Question: I'm just starting to learn ember. Currently still trying to learn route and url. Need to know the better way to do this because in my template in the index.html there is repetition of code in each of the handlebar templates to manage the menu.
'''
App = Ember.Application.create();
App.Router.map(function() {
this.resource('home', { path: '/' });
this.resource('students');
this.resource('about');
});
'''
'''
<script type="text/x-handlebars" id="home">
<b>HOME</b>
{{#link-to 'students'}}Students{{/link-to}}
{{#link-to 'about'}}About{{/link-to}}
<h1>Welcome to my Ember Web App</h1>
</script>
<script type="text/x-handlebars" id="students">
{{#link-to 'home'}}HOME{{/link-to}}
<b>Students</b>
{{#link-to 'about'}}About{{/link-to}}
<h1>Students List</h1>
</script>
<script type="text/x-handlebars" id="about">
{{#link-to 'home'}}HOME{{/link-to}}
{{#link-to 'students'}}Students{{/link-to}}
<b>About{</b>
<h1>About this web app</h1>
</script>
'''

Thanks in advance for any help.
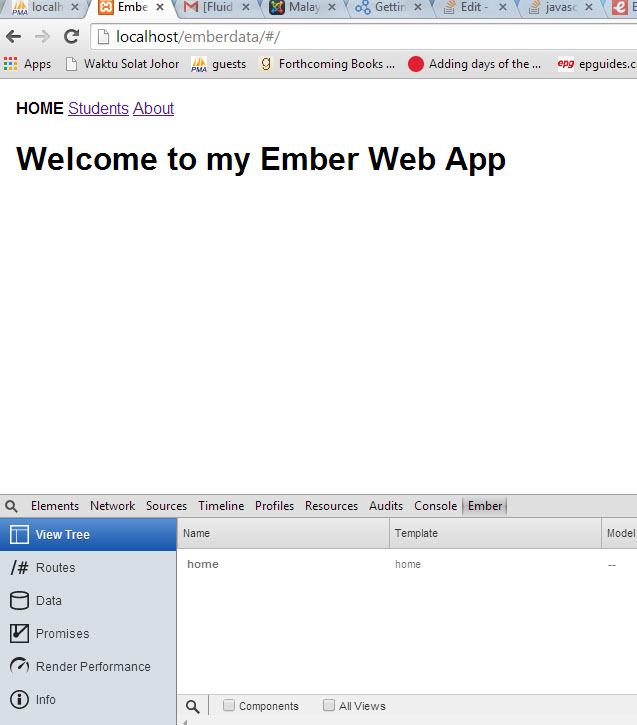
Answer: You should make use of the application template to have things like a header and a footer, etc. There is a good description in the <URL>.
So, you need a template which looks something like this:
'''
<script type="text/x-handlebars">
{{#link-to 'index'}} HOME {{/link-to}}
{{#link-to 'students'}}Students{{/link-to}}
{{#link-to 'about'}}About{{/link-to}}
<div>
{{outlet}}
</div>
</script>
'''
With this, your templates for the specific routes become significantly smaller because they get rendered to where you placed the '{{outlet}}' expression in the application template.
'''
<script type="text/x-handlebars" id="students">
<h1>Students List</h1>
</script>
'''